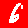
Digit: 6